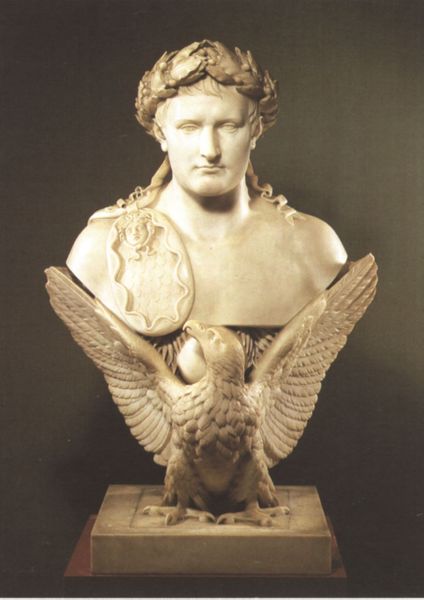
Titel: Napoleon I.
Künstler: Bertel Thorvaldsen
Schlagwörter: adler, mann, marmor, nase, schmuck, blick, locke, skulptur, kaiser, büste, oberkörper, schild, torso, napoleon, herrscher, kranz, lorbeer, insignie, römisch, eichenlaub, marmr